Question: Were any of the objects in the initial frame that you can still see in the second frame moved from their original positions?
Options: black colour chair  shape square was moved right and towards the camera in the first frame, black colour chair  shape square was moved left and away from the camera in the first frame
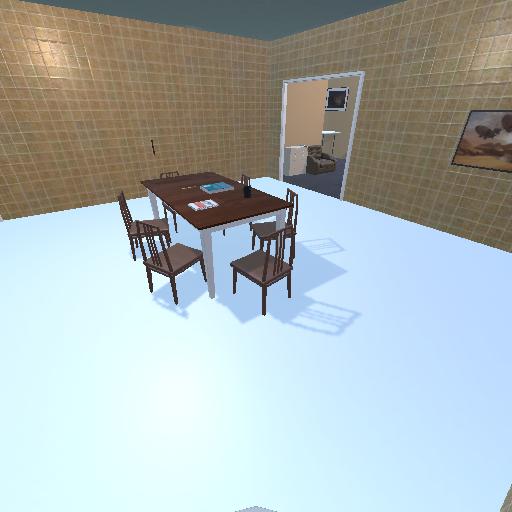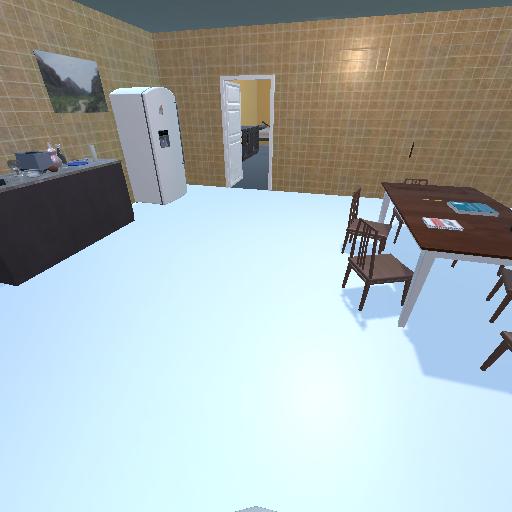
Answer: black colour chair  shape square was moved right and towards the camera in the first frame